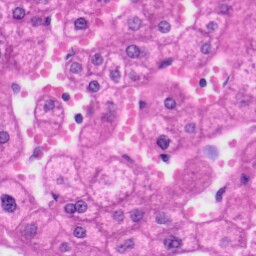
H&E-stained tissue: Liver